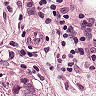
Metastatic tissue present: yes